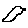
Label: bird